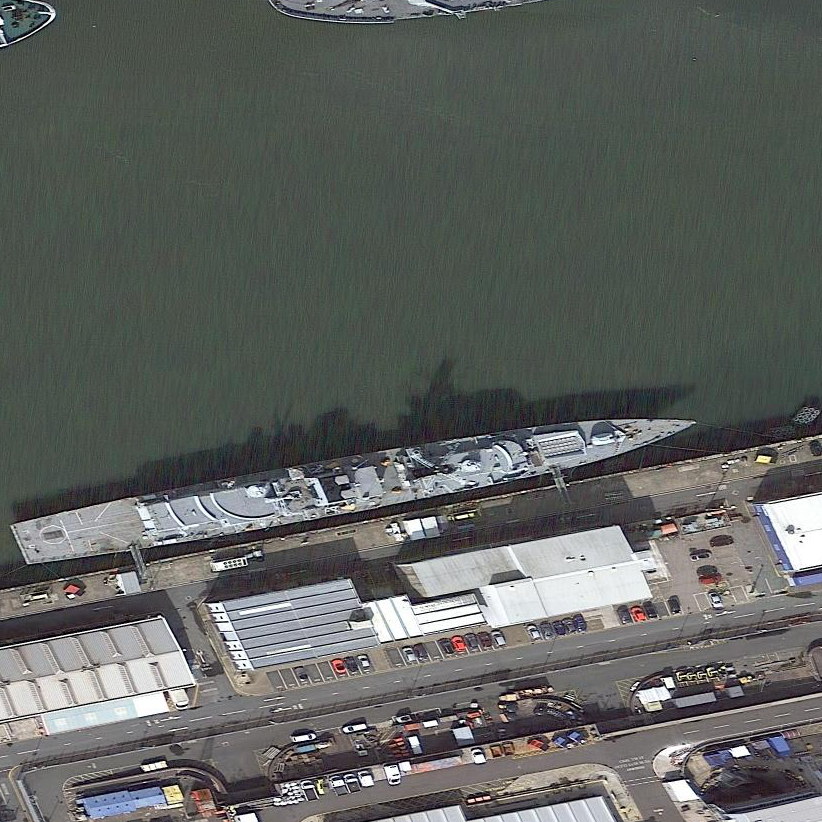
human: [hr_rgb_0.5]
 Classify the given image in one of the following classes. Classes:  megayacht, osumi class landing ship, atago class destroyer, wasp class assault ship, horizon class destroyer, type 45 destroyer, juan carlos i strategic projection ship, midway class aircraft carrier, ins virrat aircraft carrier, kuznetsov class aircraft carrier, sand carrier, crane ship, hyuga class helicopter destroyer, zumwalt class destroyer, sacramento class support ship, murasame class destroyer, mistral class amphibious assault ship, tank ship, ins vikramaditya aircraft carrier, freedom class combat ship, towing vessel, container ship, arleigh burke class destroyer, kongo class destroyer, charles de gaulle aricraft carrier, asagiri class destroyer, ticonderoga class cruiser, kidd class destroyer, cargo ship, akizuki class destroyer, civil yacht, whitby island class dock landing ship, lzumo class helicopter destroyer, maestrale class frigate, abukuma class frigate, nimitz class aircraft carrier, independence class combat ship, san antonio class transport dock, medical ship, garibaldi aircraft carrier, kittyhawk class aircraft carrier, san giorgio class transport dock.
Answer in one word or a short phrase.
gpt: Type 45 destroyer